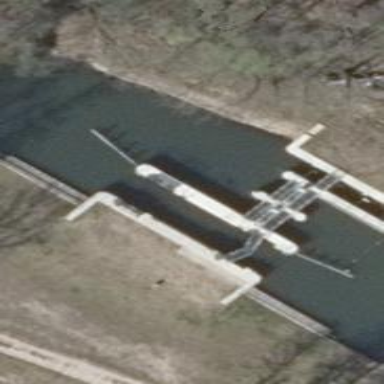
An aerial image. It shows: Lock gate on waterway.